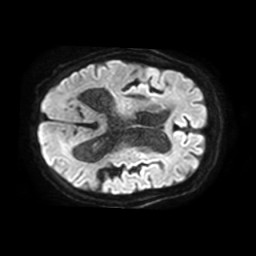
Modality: TRACE
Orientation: axial
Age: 87
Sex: male
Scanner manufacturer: philips
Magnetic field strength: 3 T
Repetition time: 4.124 s
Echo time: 0.06073 s